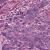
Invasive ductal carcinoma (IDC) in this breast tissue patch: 1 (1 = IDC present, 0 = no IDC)